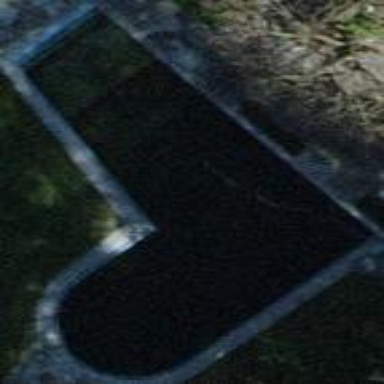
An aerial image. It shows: Swimming pool located in leisure land.